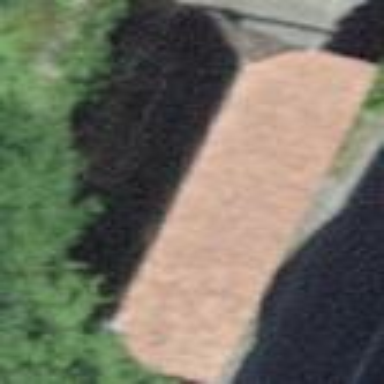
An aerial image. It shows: Barn.